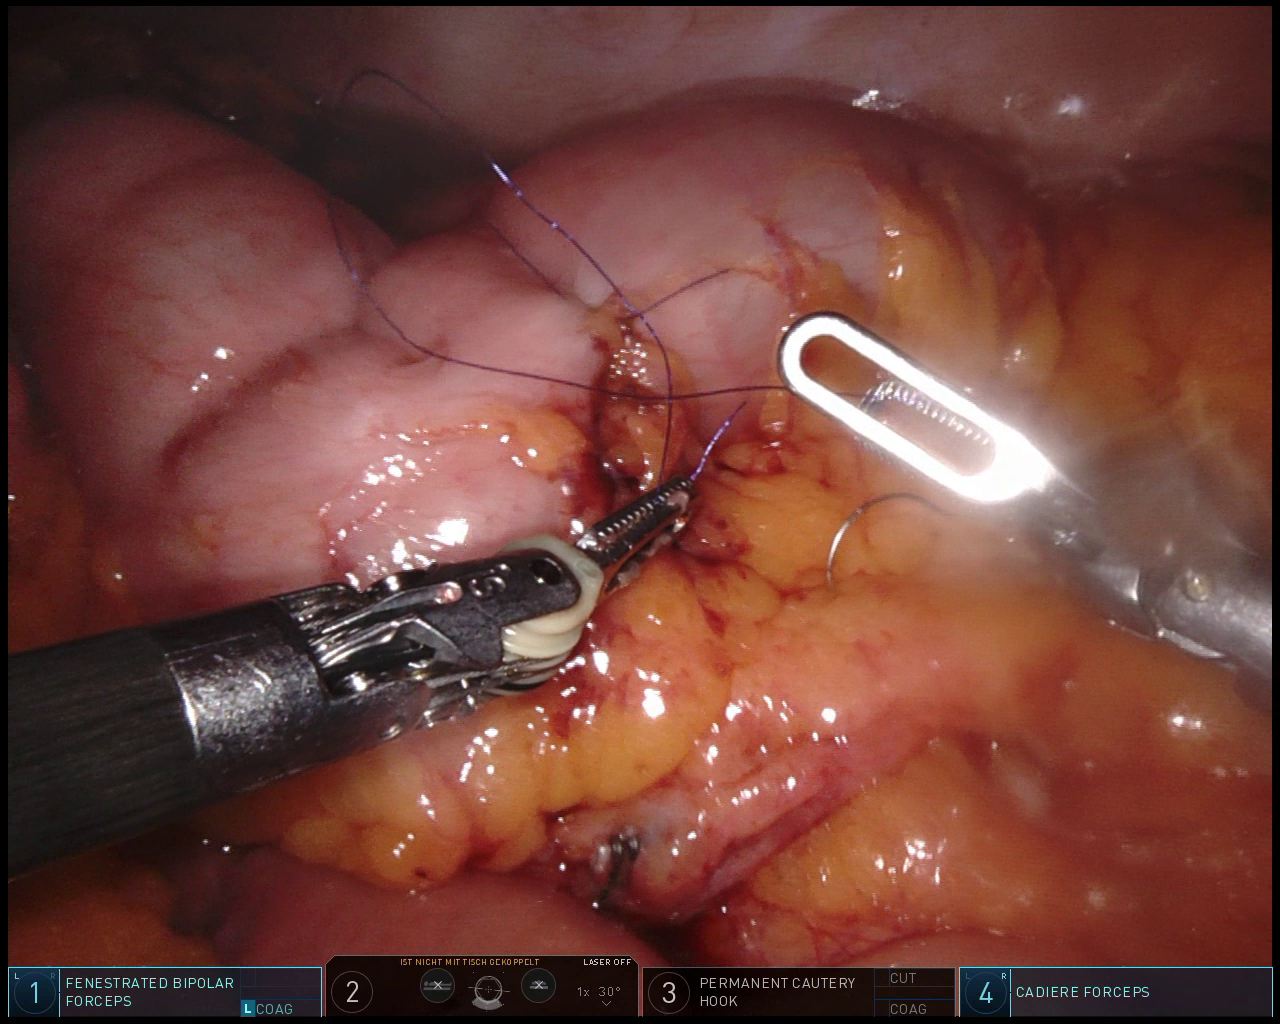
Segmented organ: abdominal_wall
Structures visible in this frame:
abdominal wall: yes
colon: yes
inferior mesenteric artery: no
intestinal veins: no
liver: no
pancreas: no
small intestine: no
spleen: no
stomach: no
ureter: no
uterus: no
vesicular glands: no